Aerial crown-view tile of a tropical tree (Barro Colorado Island, Panama), acquired 20250915:
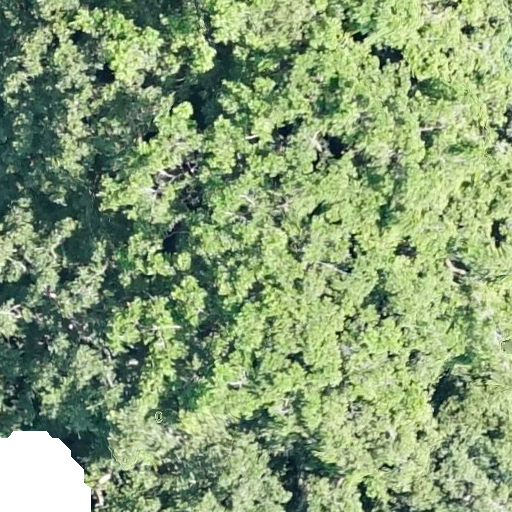
Species: Brosimum alicastrum
GBIF accepted scientific name: Brosimum alicastrum
Crown area: 621.91 m²